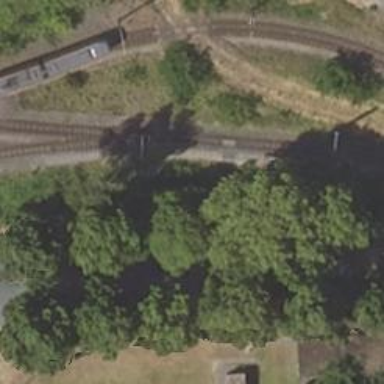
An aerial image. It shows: Railway switch.